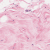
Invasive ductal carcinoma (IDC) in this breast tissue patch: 0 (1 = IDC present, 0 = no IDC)